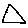
Label: triangle